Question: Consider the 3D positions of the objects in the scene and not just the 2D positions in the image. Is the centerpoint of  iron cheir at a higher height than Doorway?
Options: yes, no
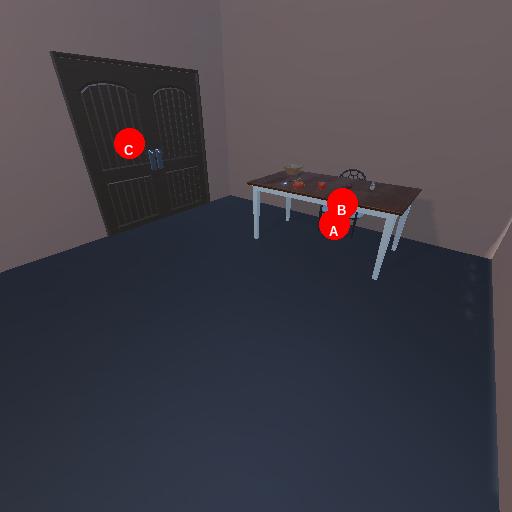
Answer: yes